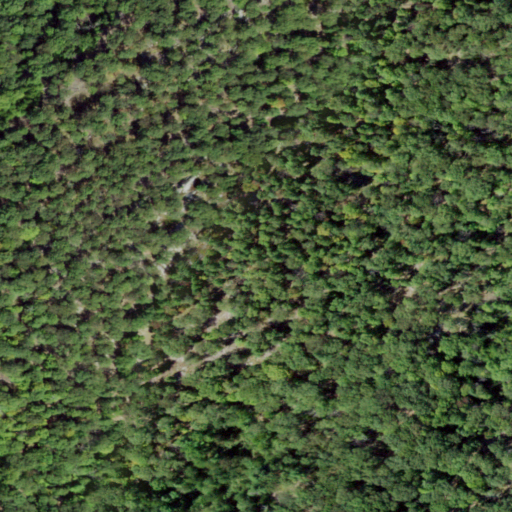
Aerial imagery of mountain in New York named Green Pond Mountain containing deciduous forest and woody wetlands